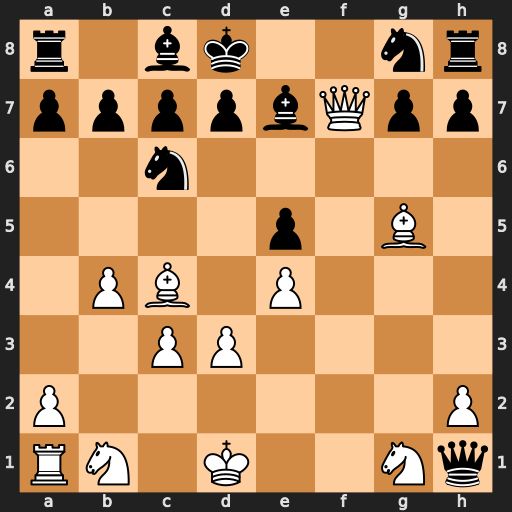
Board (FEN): r1bk2nr/ppppbQpp/2n5/4p1B1/1PB1P3/2PP4/P6P/RN1K2Nq
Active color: w
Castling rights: -
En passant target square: -
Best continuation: Qf8#